RGB frame:
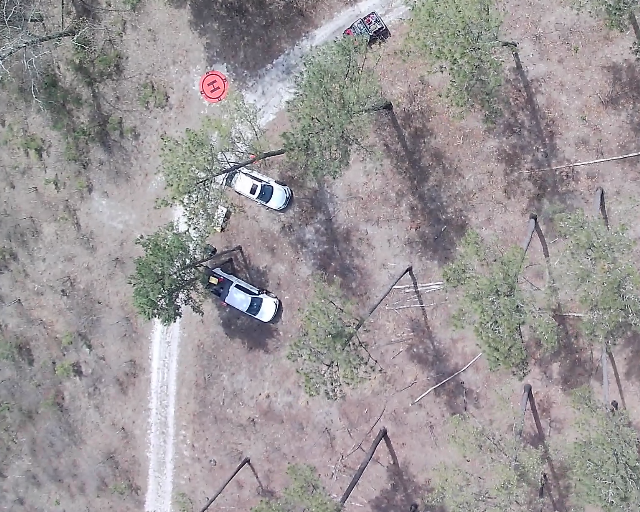
Thermal frame:
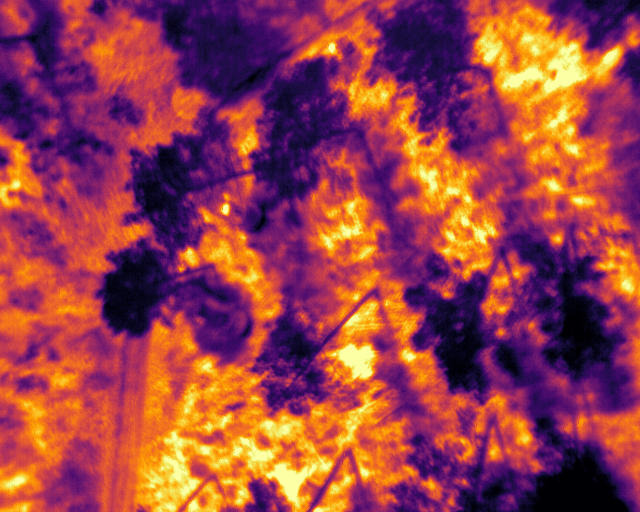
Captured: 2026-02-26 02:27:16
Pixels at or above 80 °C: 0 (fraction of frame: 0)